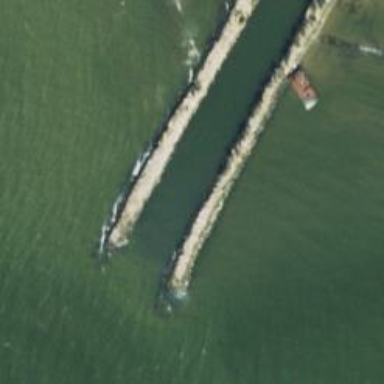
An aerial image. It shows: Breakwater structure.